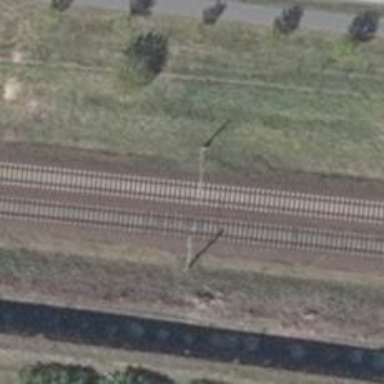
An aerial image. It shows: Milestone along the railway track with catenary mast.